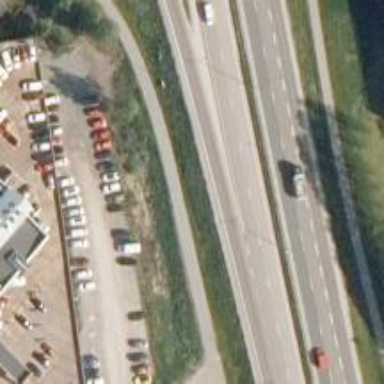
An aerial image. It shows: Trunk_link highway with asphalt surface and embankment.